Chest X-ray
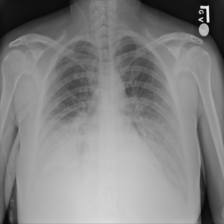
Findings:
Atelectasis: negative
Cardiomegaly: negative
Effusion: negative
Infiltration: negative
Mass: negative
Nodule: negative
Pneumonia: negative
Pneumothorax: negative
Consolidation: negative
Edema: negative
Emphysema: negative
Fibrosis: negative
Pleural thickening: negative
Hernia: negative